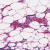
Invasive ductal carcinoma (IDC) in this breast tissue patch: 1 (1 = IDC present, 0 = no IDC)